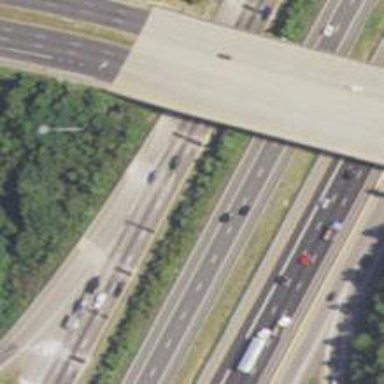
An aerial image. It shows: Motorway junction.